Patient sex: M
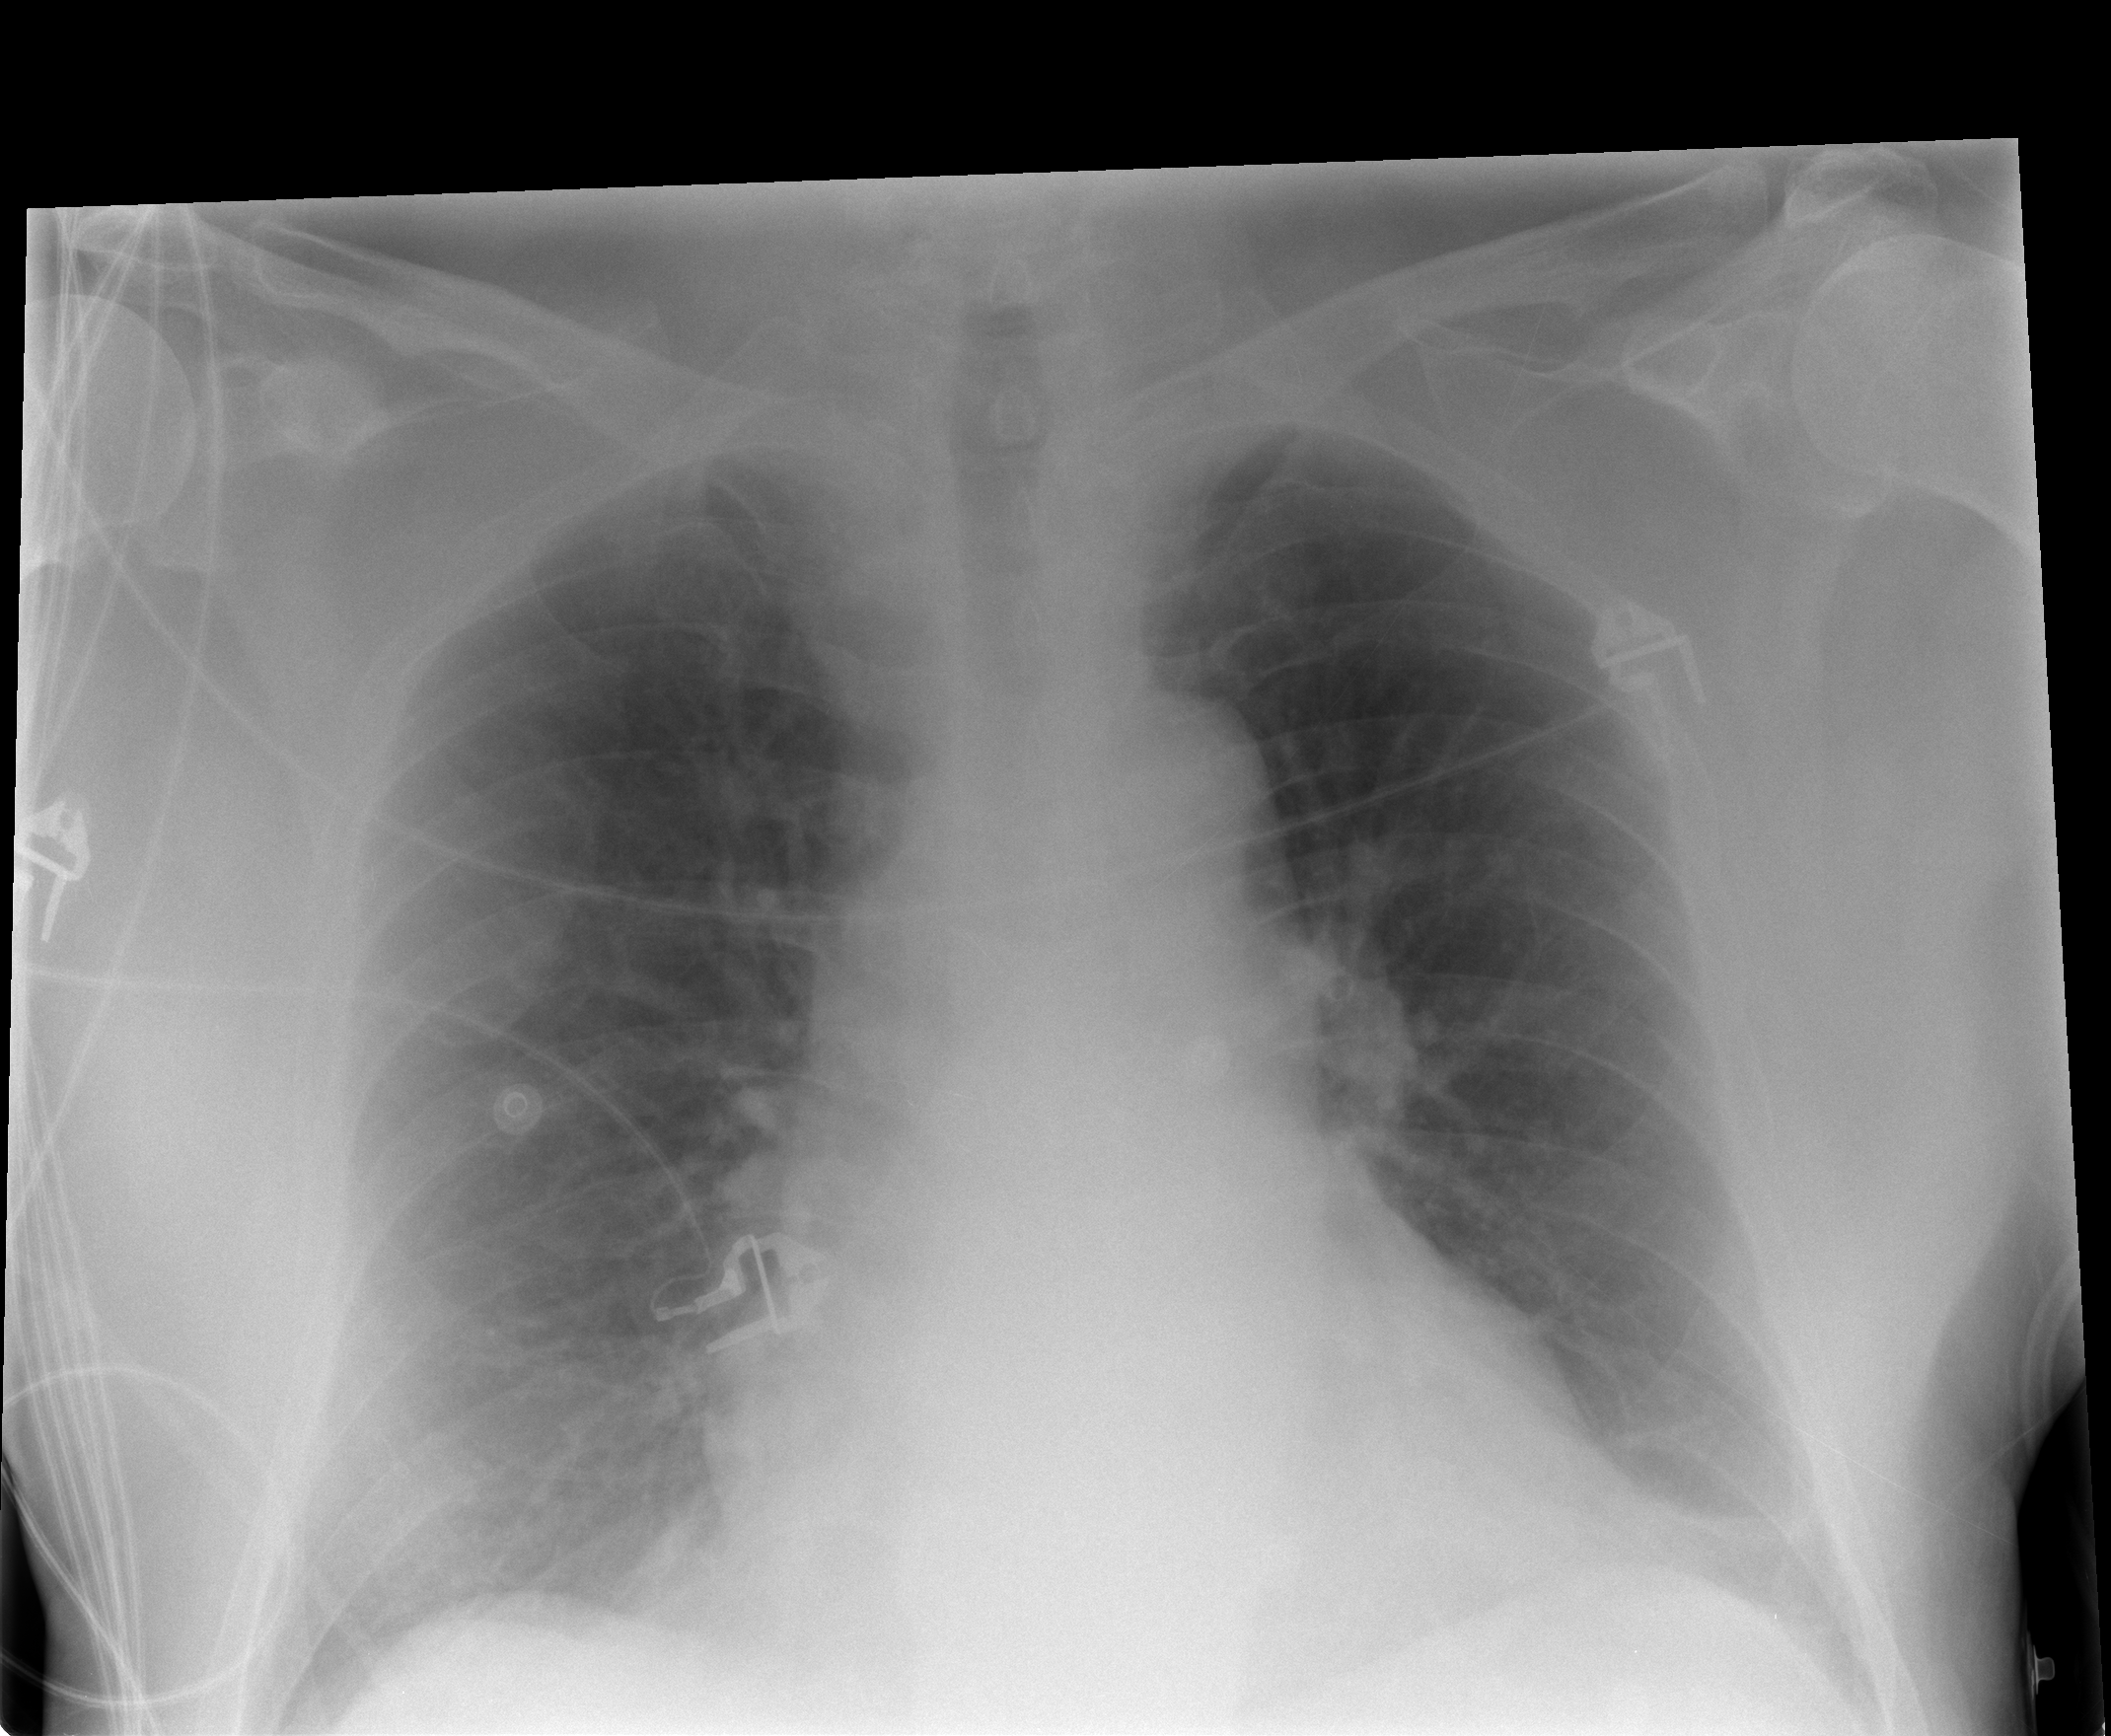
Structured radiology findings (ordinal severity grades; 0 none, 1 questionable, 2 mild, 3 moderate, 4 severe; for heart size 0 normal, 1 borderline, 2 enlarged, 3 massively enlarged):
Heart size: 0
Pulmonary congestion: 0
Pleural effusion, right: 0
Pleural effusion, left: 0
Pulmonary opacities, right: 0
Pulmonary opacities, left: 0
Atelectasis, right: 2
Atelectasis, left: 2